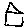
Label: house